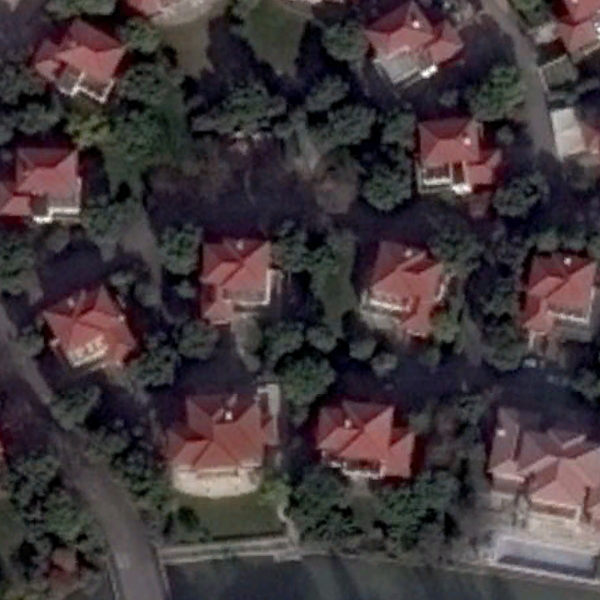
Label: MediumResidential